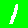
Digit: 1